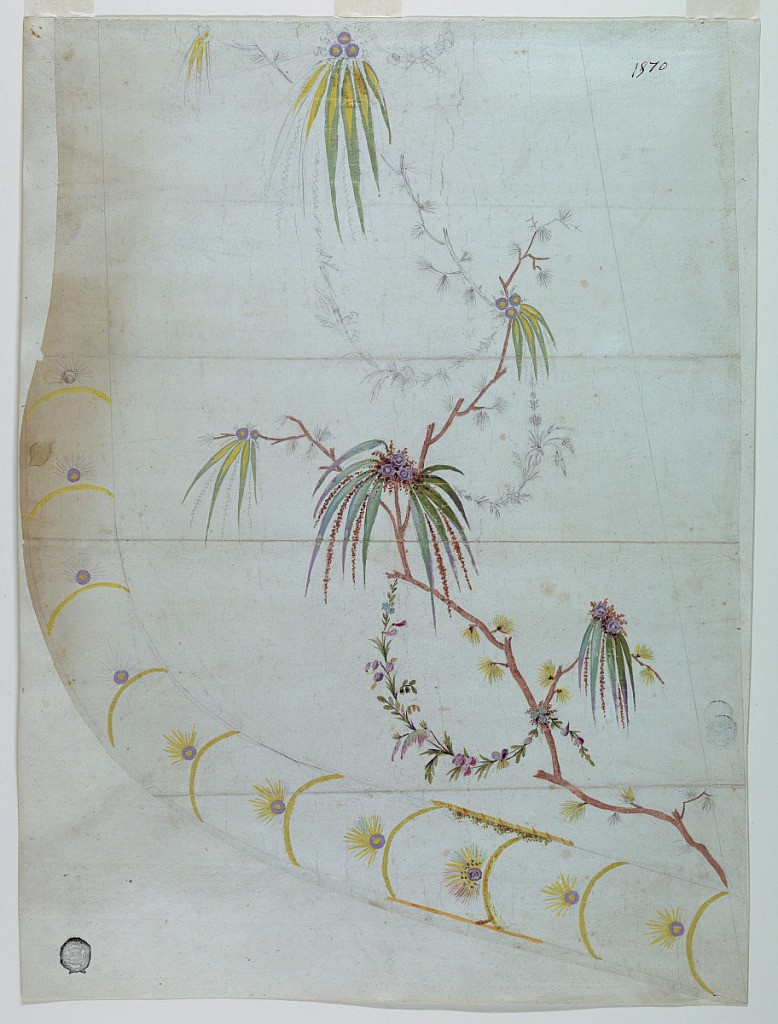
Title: Design for Embroidery of a Lower Front Part of an Overskirt of the "Fabrique de St. Ruf"
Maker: Fabrique de Saint Ruf, Lyon, France
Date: ca. 1785
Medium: Graphite, brush and gouache on paper
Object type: Drawing
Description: A fantastical flower bough rises in a zigzag scheme. Lower festoons hang from it. Scallops with a blossom motif are suggested along the hem.